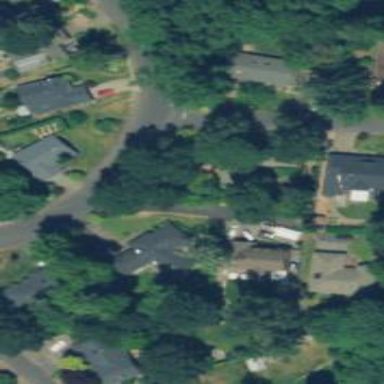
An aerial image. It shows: Residential road with sidewalk on the left.